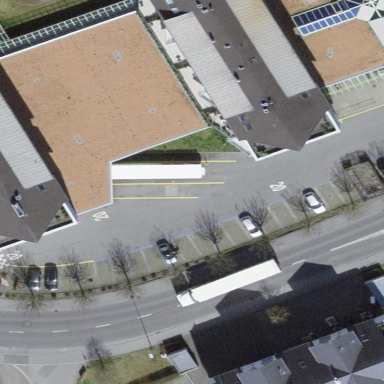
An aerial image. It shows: Street side parking area.